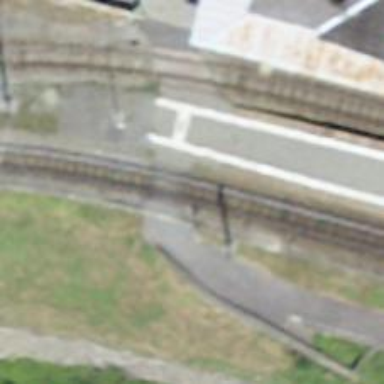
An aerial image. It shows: Level crossing along the railway.